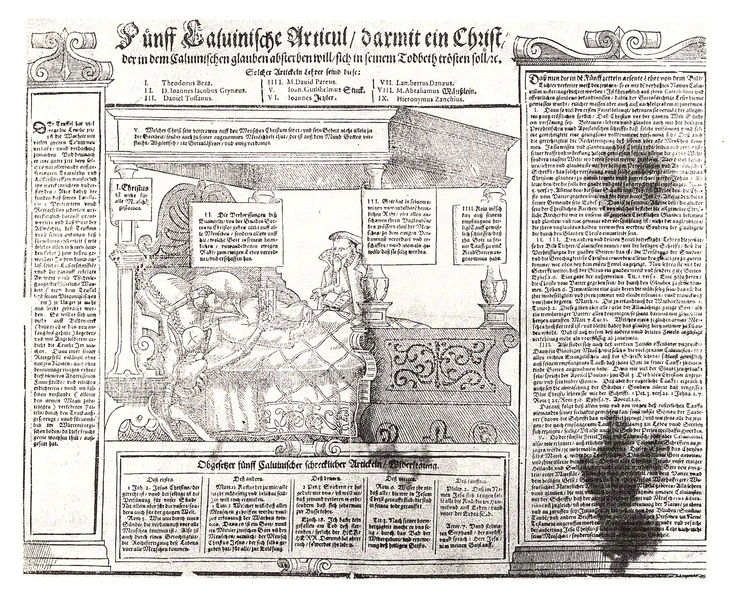
Titel: Bestärkung der fünf calvinistischen Artikel
Künstler: Jacob  kopiert nach Lederlein
Institution: (Seriendruck)
Schlagwörter: himmel, mann, weiß, grau, hut, männer, schwarz, säule, säulen, zeichnung, alt, bart, leiche, rahmen, tod, tot, vollbart, bild, fünf, decke, blatt, renaissance, deutschland, holzschnitt, schrift, liegen, grafik, graphik, spalten, rand, kissen, old, bett, deutsch, gestell, krank, unterschrift, buch, popo, druck, schwarzweiss, radierung, stich, titel, seite, illustration, text, zeitung, bericht, buchstaben, überschrift, reihe, arzt, fleck, buchdruck, kasten, flecken, skelett, hubi, sterben, kranker, krankheit, segen, luther, baldachin, stundenglas, zeilen, schriftstück, paper, kolonne, kisse, fraktur, wachen, flugblatt, geschnitzt, schnitzereien, beschreibung, wort, doktor, himmelbett, ölung, kapitel, gerippe, stuch, newspaper, latein, decken, kästen, klo, abschnitte, christ, reformation, initial, sterbebett, artikel, grübeln, greyscale, seriendruck, sanduhr, schrifft, bettstatt, patient, der tod, knochenmann, lateinische, grichen, to, 1800, stichkupferstichschrift, flekcne, marichen, oo